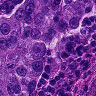
Metastatic tissue present: yes